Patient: sex M, age 78
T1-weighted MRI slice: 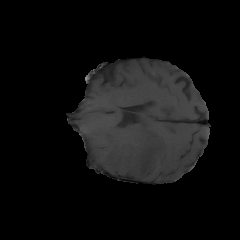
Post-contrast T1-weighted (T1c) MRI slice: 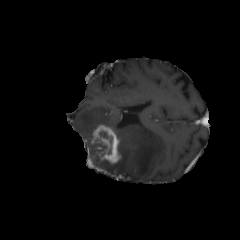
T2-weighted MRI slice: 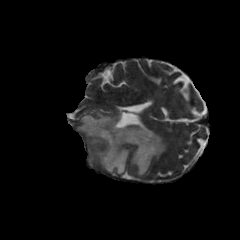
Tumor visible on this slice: yes
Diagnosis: Glioblastoma, IDH-wildtype
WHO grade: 4